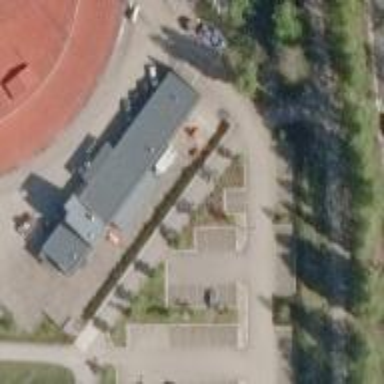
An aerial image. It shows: Sports center building.